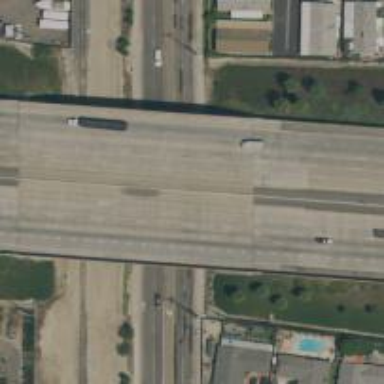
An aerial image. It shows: Bridge over motorway.